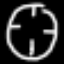
Label: clock